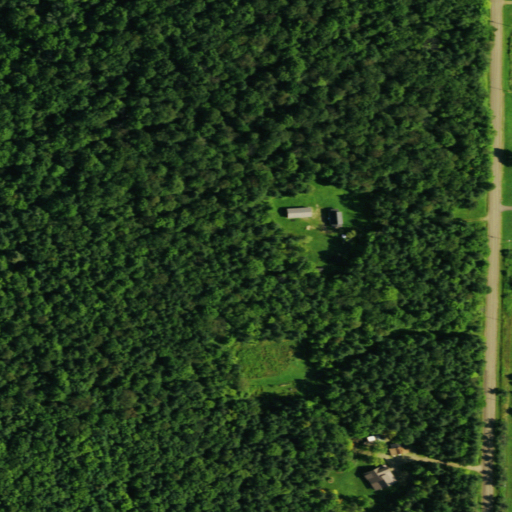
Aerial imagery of mountain in New York named Tug Hill containing deciduous forest, mixed forest, open development, evergreen forest, pasture, and low intensity development